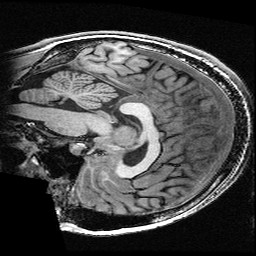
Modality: T1w
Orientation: sagittal
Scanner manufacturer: ge
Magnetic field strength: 3 T
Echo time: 0.00318 s